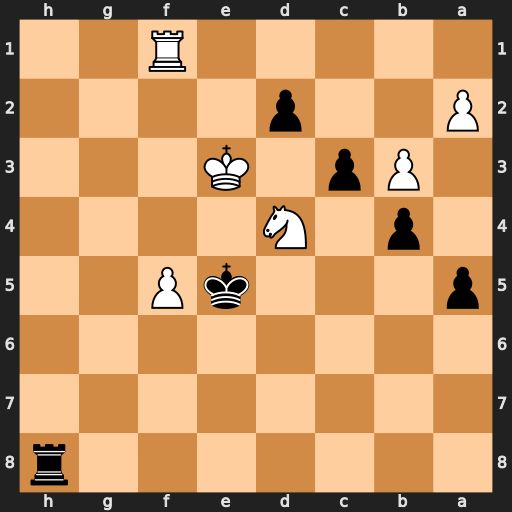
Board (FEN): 7r/8/8/p3kP2/1p1N4/1Pp1K3/P2p4/5R2
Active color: b
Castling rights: -
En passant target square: -
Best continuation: Rh3+ Nf3+ Rxf3+ Kxf3 c2 Ke2 c1=Q